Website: ulta-beauty
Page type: account-selection
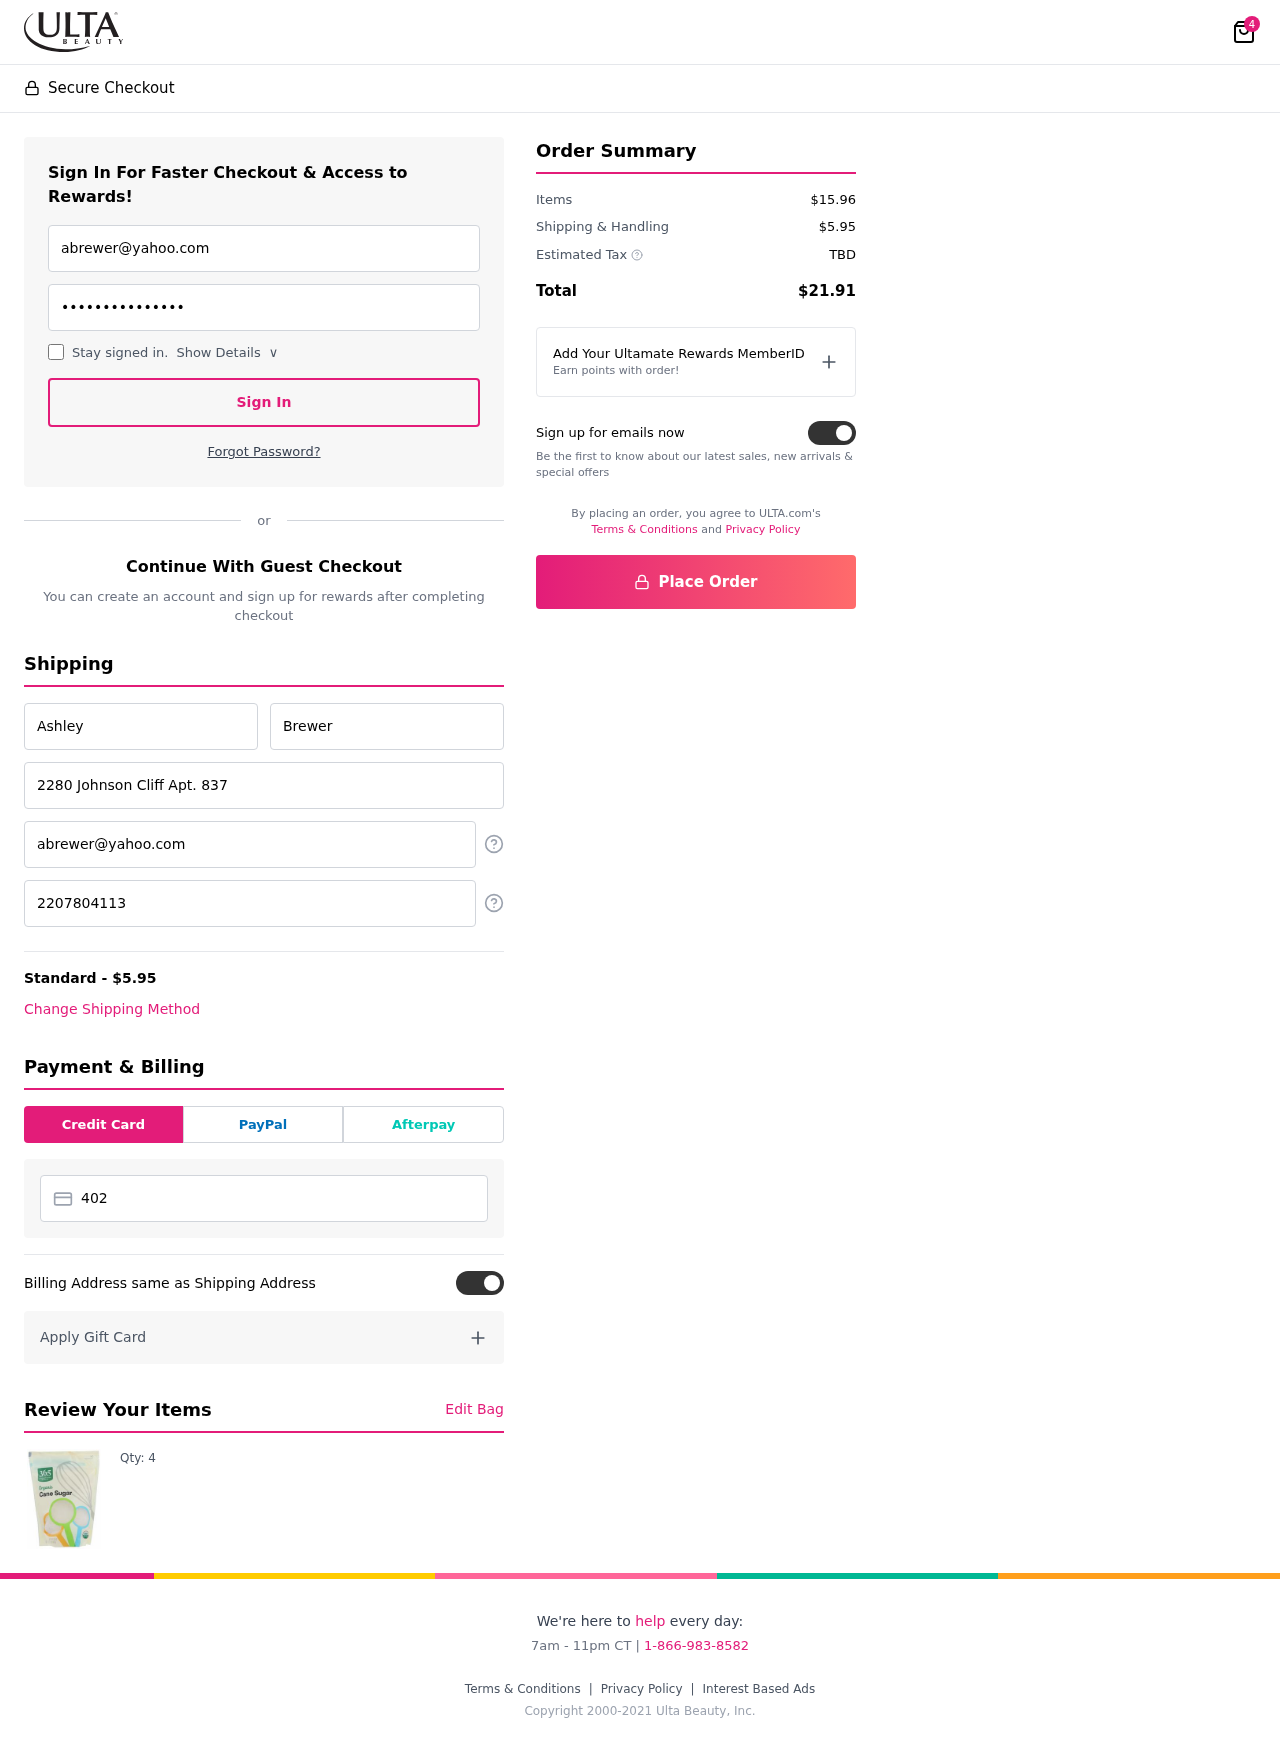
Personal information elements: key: PII_CARD_NUMBER
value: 4022 8591 0099 7761
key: PII_EMAIL
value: abrewer@yahoo.com
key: PII_EMAIL2
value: abrewer@yahoo.com
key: PII_FIRSTNAME
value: Ashley
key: PII_LASTNAME
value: Brewer
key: PII_PHONE
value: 2207804113
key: PII_STREET
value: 2280 Johnson Cliff Apt. 837
Product elements: key: PRODUCT1_QUANTITY
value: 4
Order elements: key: ORDER_NUM_ITEMS
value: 4
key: ORDER_SHIPPING_COST
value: $5.95
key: ORDER_SUBTOTAL
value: $15.96
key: ORDER_TAX
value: TBD
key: ORDER_TOTAL
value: $21.91